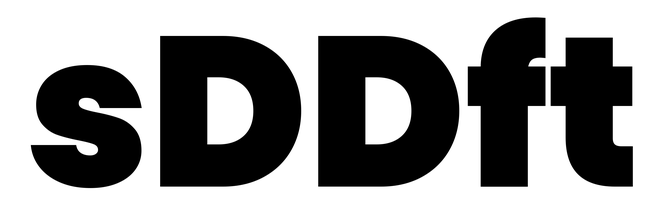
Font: Poppins-Black